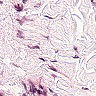
Metastatic tissue present: no